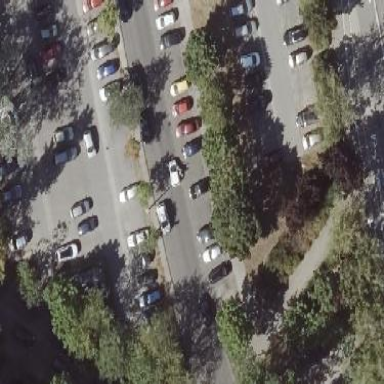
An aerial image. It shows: Parking available on the street side.